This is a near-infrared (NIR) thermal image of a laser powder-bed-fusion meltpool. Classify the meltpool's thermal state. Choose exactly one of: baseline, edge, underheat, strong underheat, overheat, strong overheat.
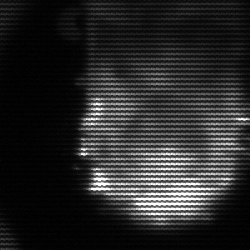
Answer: baseline